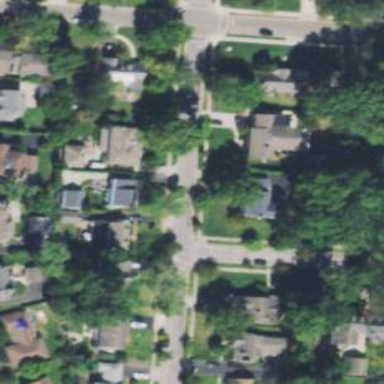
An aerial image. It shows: Residential driveway serving as service road.